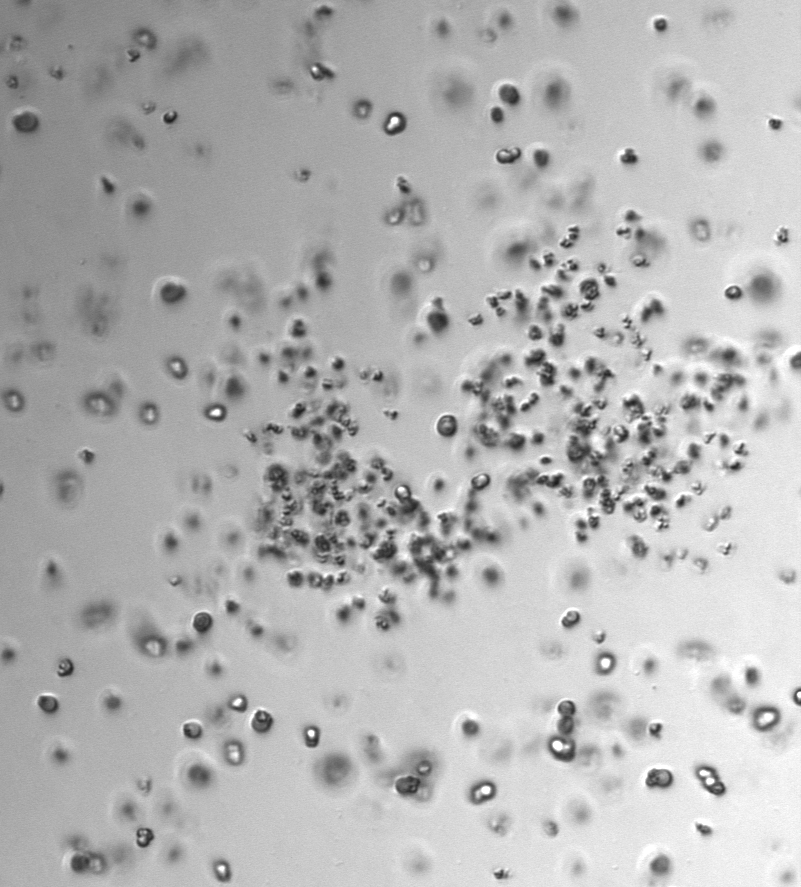
Label: Phaeocystis